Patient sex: F
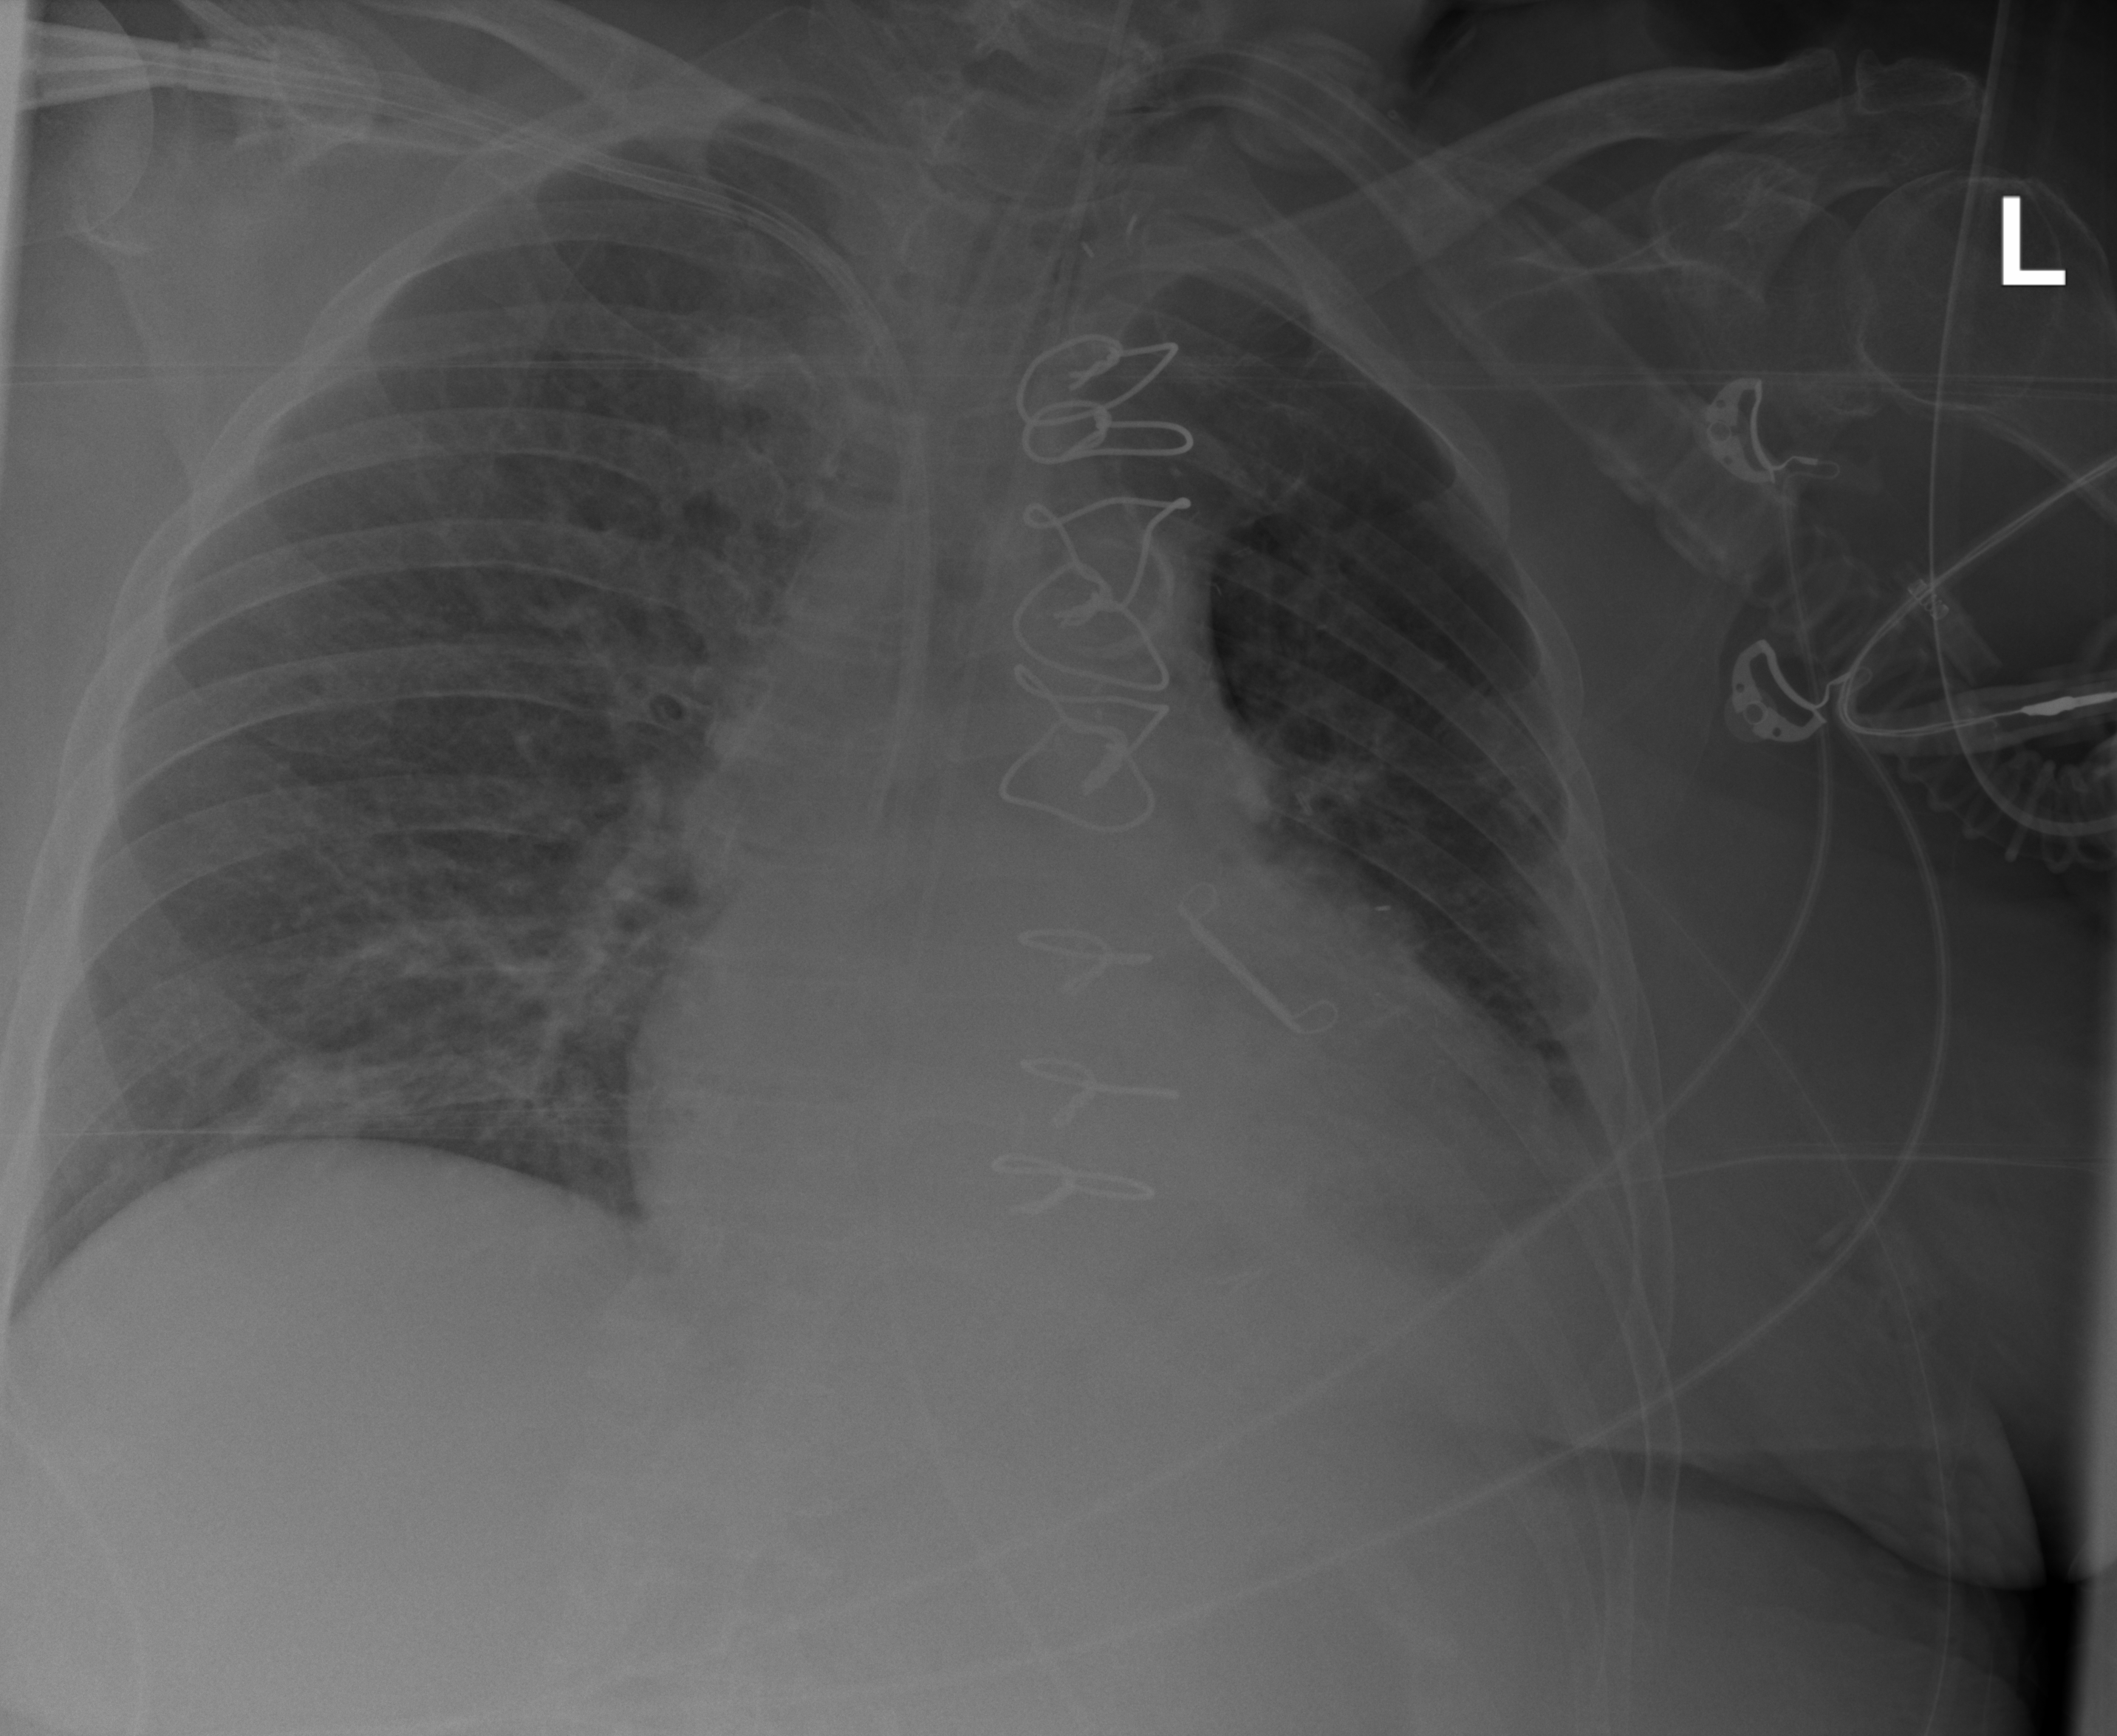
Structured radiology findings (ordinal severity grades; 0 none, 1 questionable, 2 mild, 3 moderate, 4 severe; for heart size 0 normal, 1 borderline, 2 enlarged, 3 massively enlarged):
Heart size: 2
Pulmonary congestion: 0
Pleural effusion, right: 0
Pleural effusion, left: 2
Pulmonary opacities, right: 1
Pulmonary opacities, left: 0
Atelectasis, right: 2
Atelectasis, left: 2